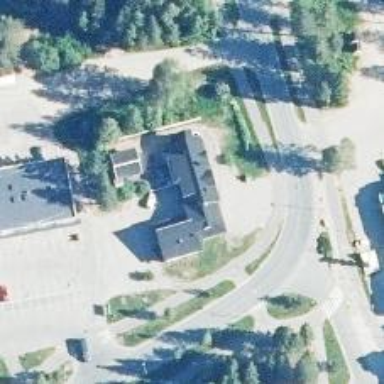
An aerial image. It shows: Pharmacy providing healthcare services.